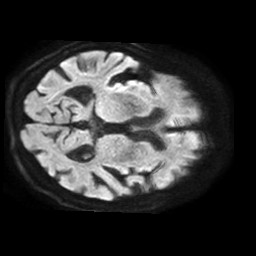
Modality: TRACE
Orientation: axial
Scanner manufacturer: philips
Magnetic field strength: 1.5 T
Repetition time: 3.487 s
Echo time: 0.07039 s